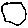
Label: hexagon